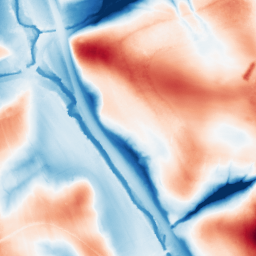
Category: edge_preserving
Decomposition family: guided
Decomposition parameters: radius: 32
eps: 0.01
Upsampling method: quintic
Upsampling parameters: scale: 2
Upsampling scale: 2